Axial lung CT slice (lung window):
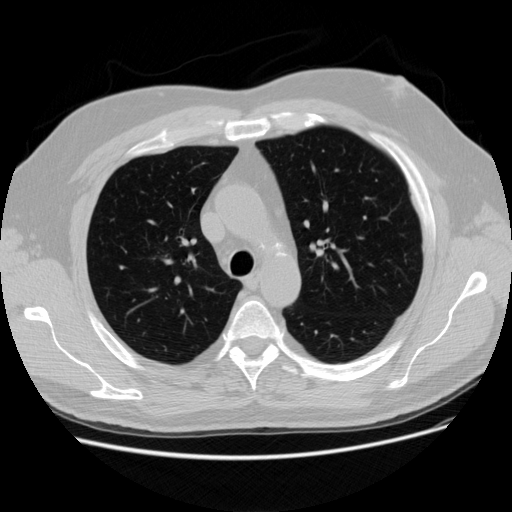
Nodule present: no